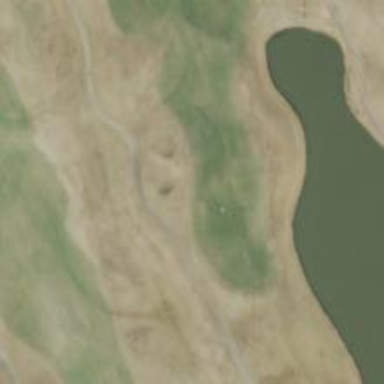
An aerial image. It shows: Golf hole.